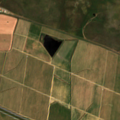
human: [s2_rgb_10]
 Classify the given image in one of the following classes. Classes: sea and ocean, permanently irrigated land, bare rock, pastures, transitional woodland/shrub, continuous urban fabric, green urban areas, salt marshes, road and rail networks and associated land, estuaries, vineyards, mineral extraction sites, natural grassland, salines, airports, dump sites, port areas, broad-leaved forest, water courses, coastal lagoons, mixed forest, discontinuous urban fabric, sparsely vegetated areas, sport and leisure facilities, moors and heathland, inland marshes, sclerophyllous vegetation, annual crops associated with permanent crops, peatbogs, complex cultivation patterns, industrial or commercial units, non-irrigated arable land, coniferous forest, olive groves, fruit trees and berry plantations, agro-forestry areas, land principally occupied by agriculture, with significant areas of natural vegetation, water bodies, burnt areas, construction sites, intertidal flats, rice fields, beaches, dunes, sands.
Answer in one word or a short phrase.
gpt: continuous urban fabric